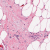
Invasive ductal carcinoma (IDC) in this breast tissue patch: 0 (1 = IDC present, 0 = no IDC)